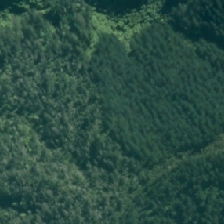
Land cover: manuka_kanuka